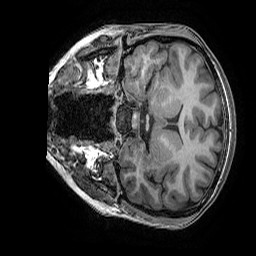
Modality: T1w
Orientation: coronal
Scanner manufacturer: ge
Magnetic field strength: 3 T
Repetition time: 0.008184 s
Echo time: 0.003192 s